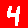
Digit: 4